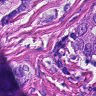
Metastatic tissue present: yes